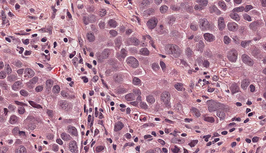
Tumor epithelial tissue: yes
Tumor-associated stroma tissue: yes
Normal tissue: no